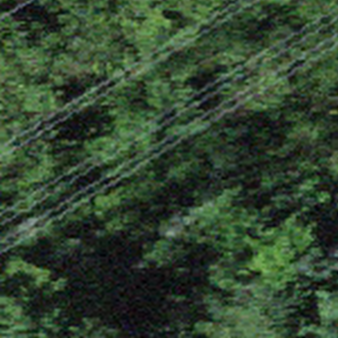
Label: other